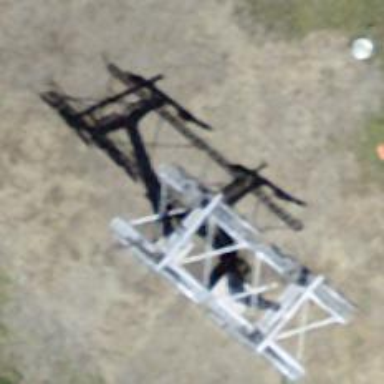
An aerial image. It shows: Pylon used for aerialway.